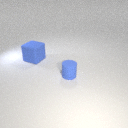
small blue rubber cylinder to the right of large blue rubber cube